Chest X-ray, PA view. Patient: 61 years old, sex M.
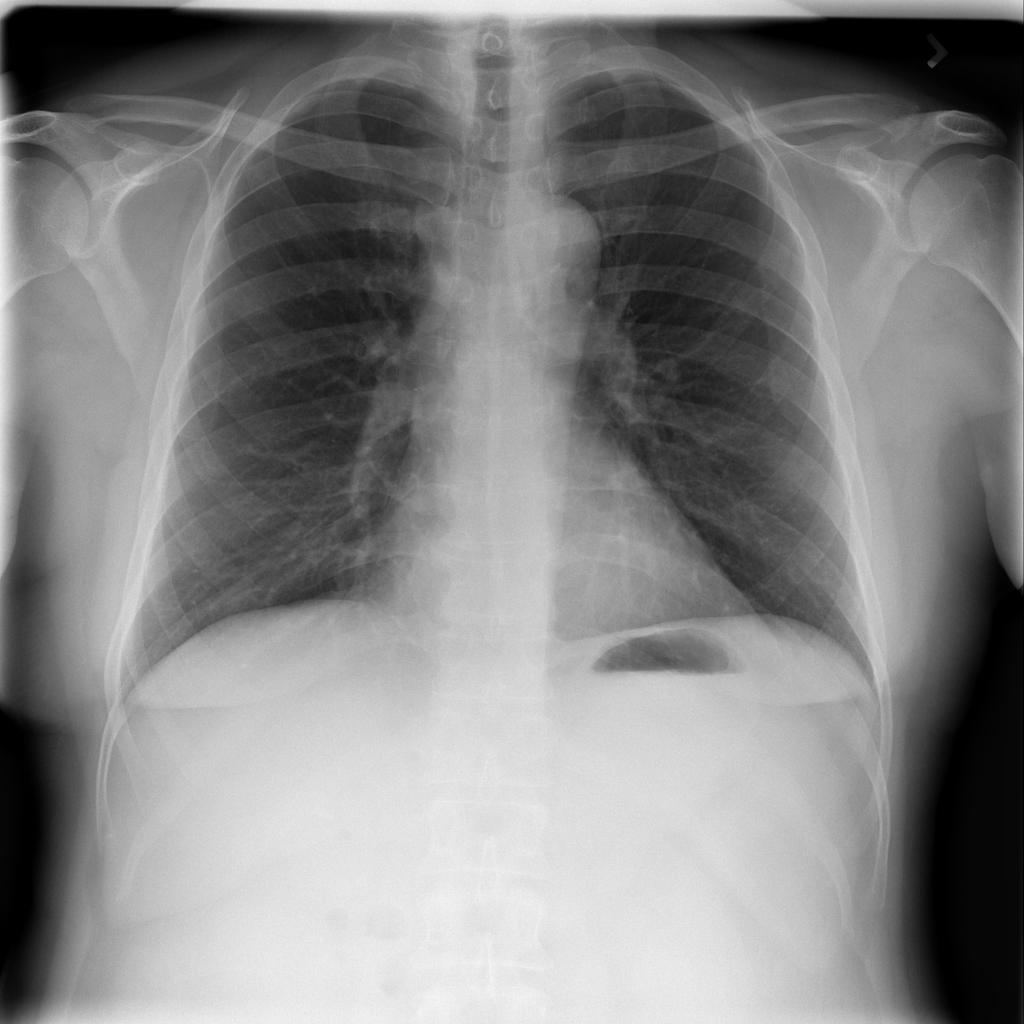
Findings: Infiltration